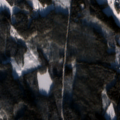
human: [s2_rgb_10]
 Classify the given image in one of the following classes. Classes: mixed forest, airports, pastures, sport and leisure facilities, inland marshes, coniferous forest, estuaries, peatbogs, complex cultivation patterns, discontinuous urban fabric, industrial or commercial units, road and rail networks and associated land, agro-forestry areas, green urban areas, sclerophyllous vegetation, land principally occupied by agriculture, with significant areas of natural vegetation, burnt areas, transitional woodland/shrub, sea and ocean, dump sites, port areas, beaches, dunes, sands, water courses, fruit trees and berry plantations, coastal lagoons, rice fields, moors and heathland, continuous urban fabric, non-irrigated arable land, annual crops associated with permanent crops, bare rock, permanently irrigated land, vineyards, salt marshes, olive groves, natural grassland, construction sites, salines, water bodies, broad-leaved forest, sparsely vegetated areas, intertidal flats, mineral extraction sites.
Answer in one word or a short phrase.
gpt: coniferous forest, mixed forest, transitional woodland/shrub